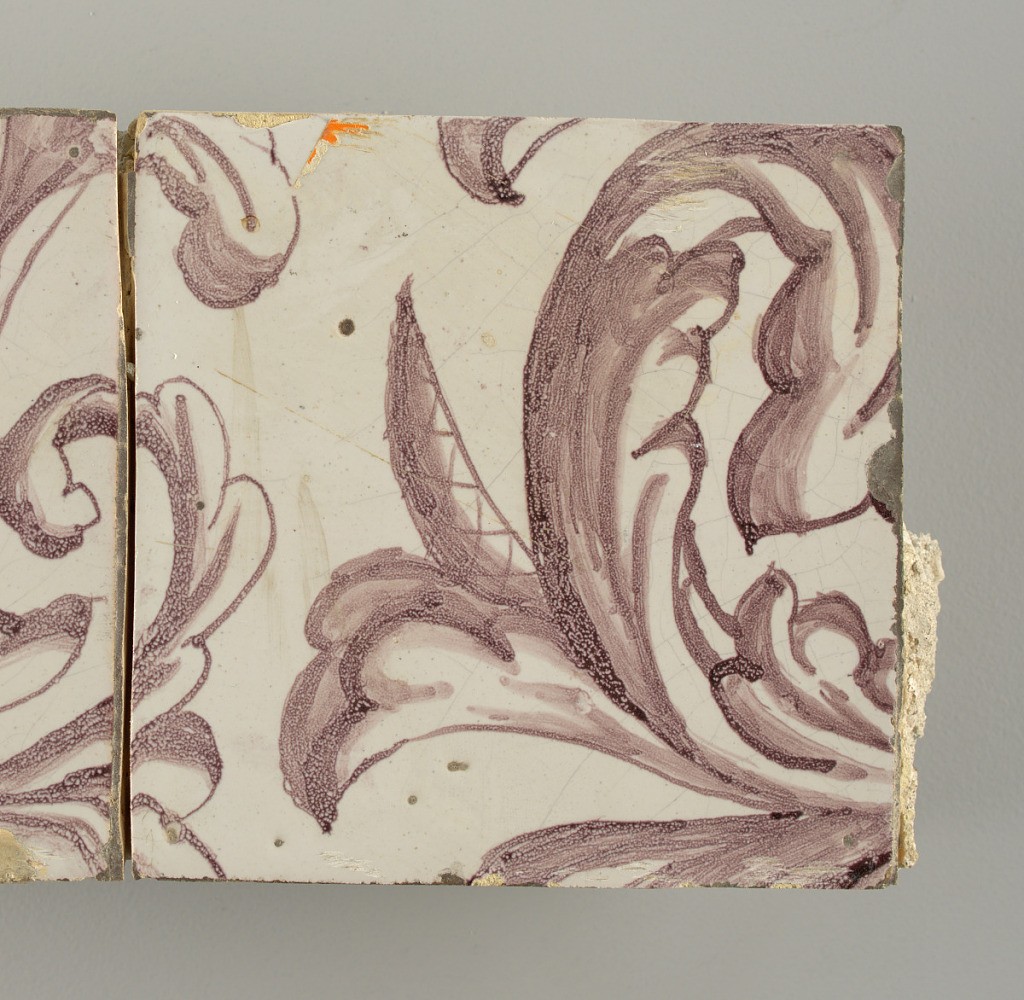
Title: Wall facing
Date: ca. 1725
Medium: Tin-glazed earthenware, underglaze
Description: Horizontal rectangle.  Thirty-seven tiles wide and twenty-one high with opening for door or window nineteen and one-half tiles high and twelve wide.  To left and right of opening, centered canopy above. Left, woman representing Hope, right, a sculputure urn.  Centered above opening, a mascaron.  Arabesque design of foliage.